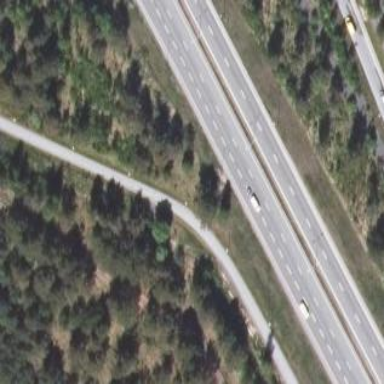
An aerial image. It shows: Trunk highway.